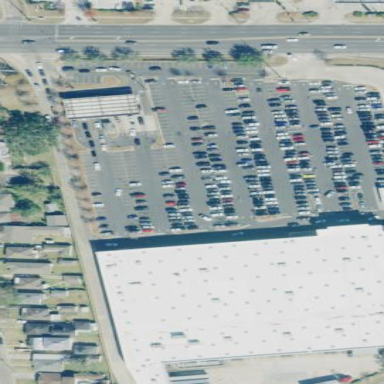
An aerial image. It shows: Wholesale shop building.